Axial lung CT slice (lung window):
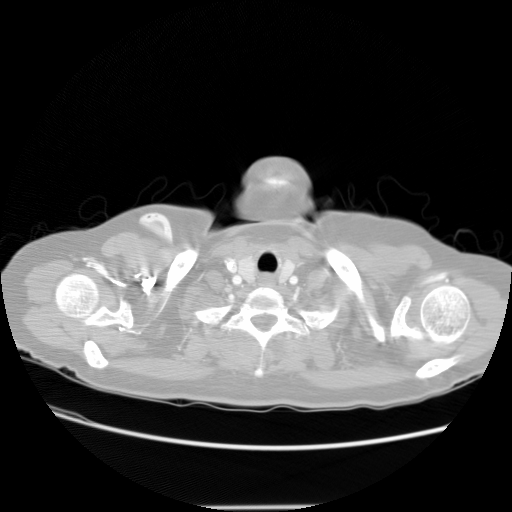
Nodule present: no